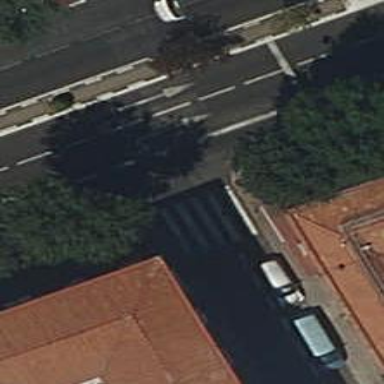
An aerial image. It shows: Marked road crossing.